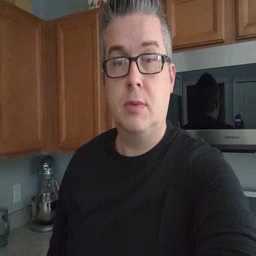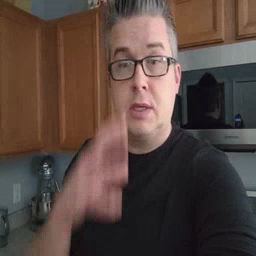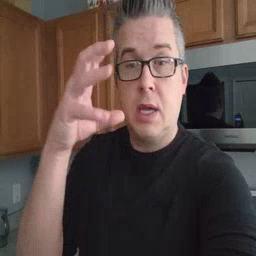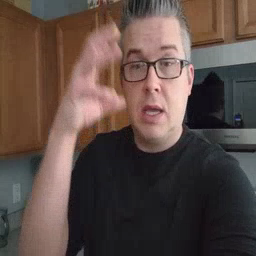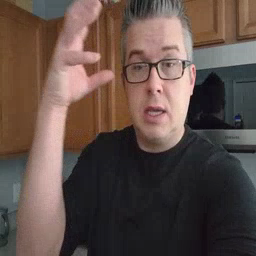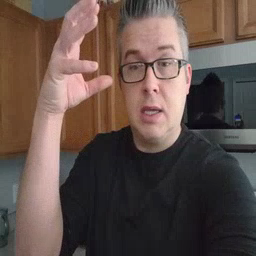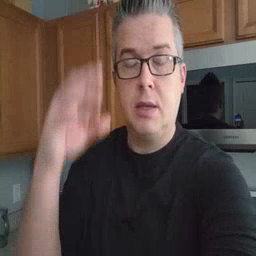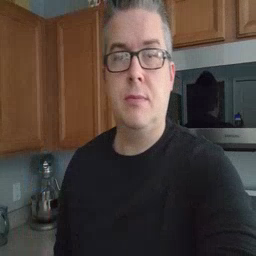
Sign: cloud